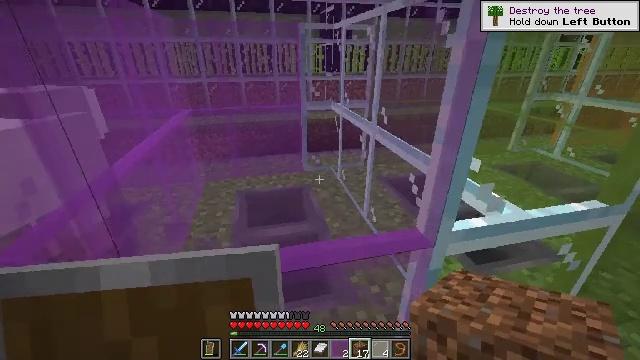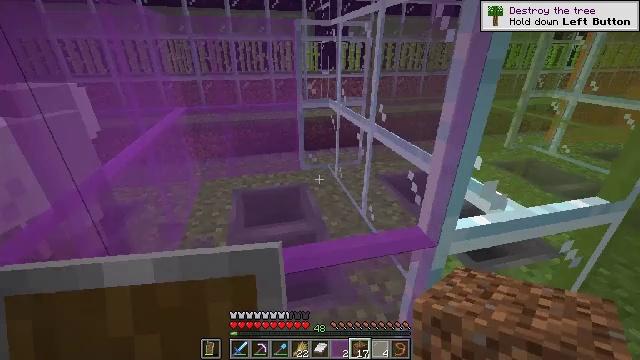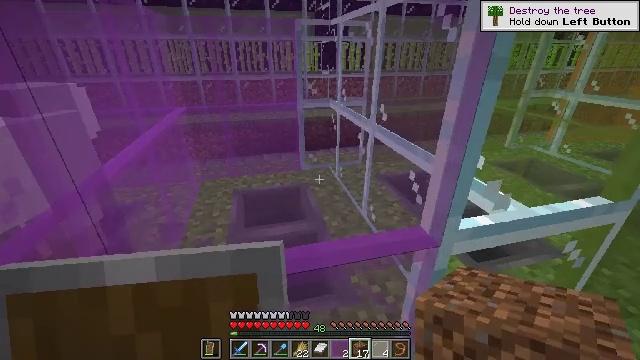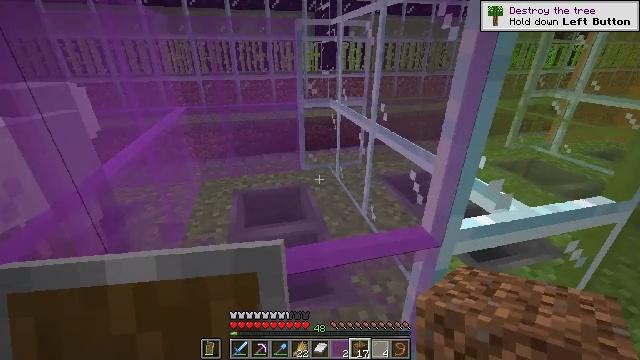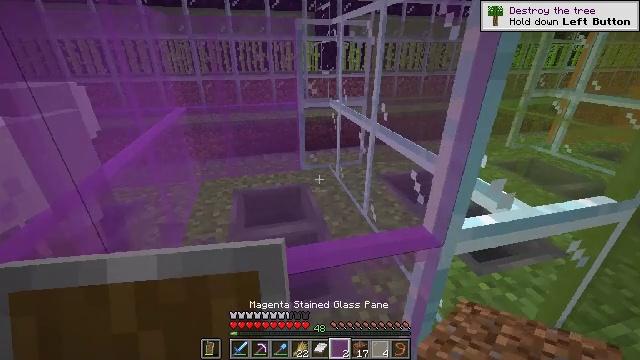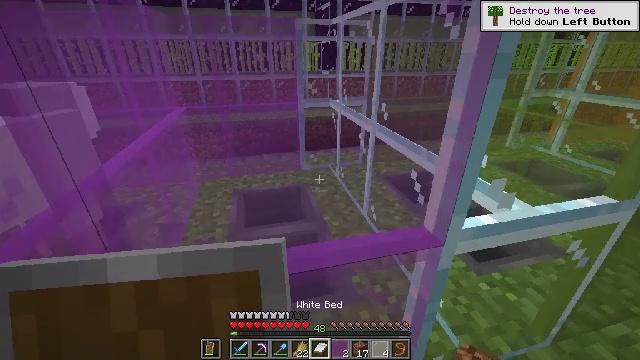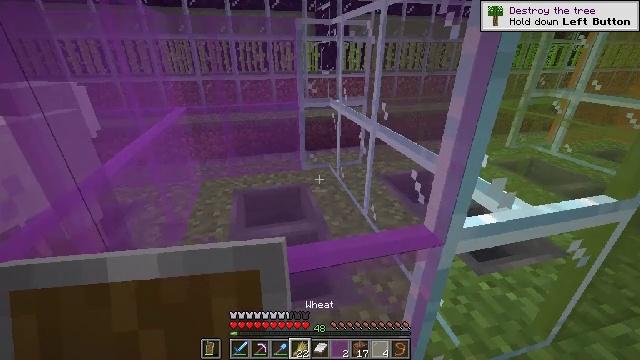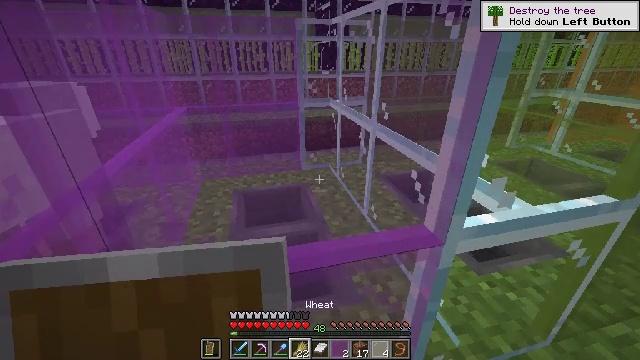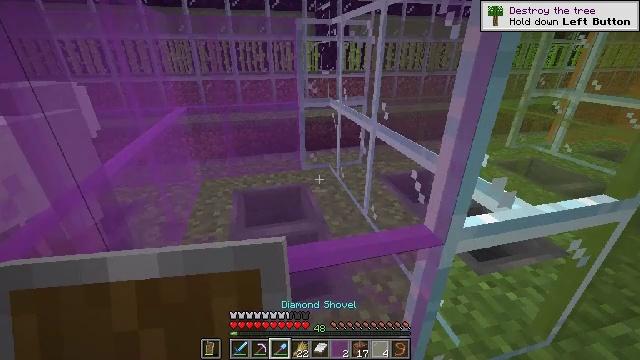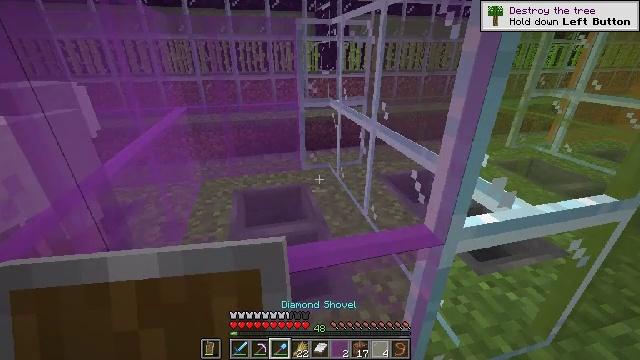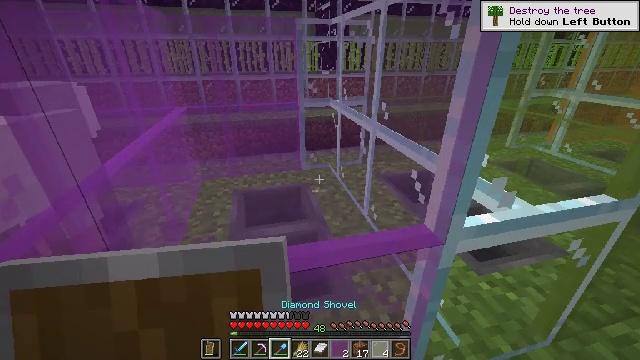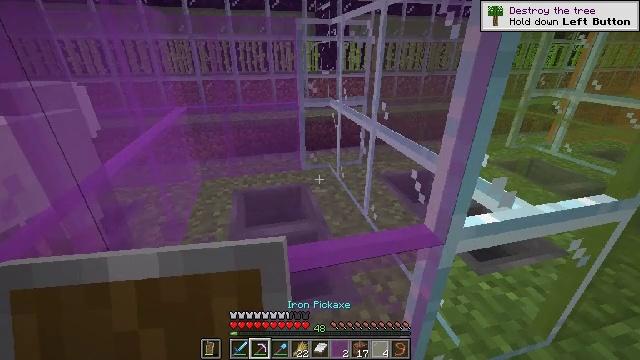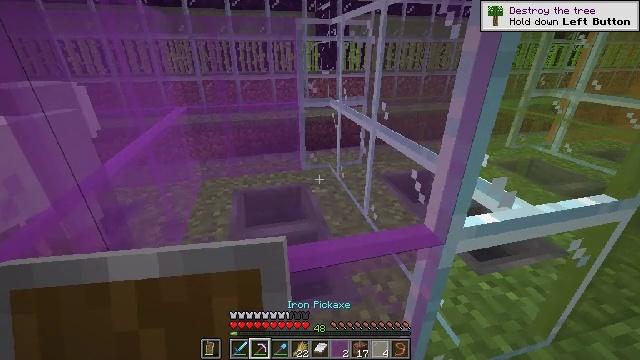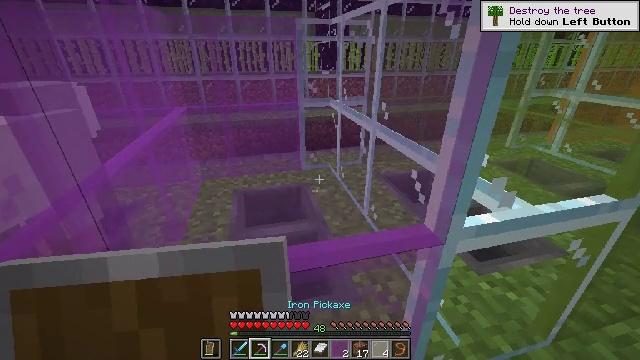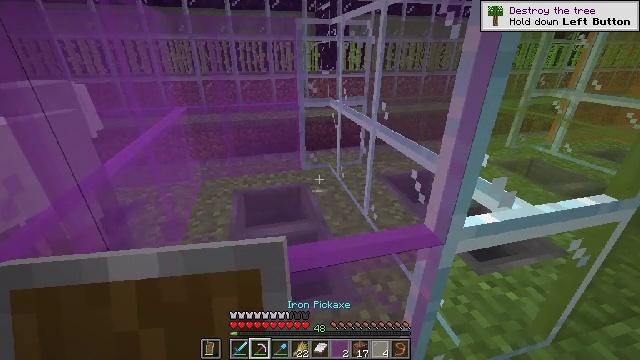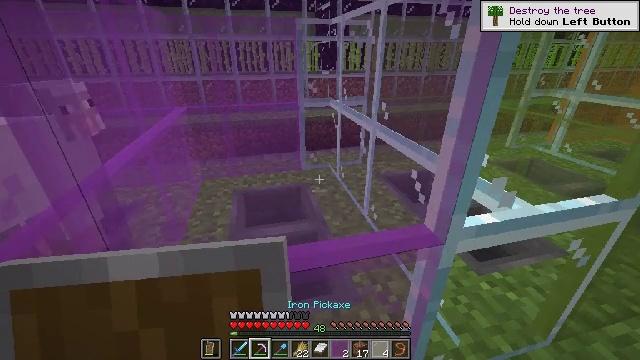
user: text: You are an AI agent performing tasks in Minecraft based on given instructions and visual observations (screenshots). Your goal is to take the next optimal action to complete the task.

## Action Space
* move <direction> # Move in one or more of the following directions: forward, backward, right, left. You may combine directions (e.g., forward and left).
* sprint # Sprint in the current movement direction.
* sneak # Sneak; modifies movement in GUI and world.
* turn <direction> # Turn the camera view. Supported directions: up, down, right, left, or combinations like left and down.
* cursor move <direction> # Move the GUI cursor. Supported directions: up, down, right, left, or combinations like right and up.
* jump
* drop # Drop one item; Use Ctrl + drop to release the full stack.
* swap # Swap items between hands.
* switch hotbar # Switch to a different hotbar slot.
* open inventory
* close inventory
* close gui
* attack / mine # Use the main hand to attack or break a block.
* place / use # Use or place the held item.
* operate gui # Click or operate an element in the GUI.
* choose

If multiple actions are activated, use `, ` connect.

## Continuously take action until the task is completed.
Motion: motion action
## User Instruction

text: Destroy the magenta stained glass pane.
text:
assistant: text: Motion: no_op
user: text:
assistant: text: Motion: no_op
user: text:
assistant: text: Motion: no_op
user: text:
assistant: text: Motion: no_op
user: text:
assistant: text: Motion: no_op
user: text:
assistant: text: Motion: no_op
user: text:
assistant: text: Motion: no_op
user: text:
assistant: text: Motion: no_op
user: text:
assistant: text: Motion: no_op
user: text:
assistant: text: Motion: no_op
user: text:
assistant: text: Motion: no_op
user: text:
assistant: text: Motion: no_op
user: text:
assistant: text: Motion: no_op
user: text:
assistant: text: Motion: no_op
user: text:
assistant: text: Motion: no_op
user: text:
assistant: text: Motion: no_op
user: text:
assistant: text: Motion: no_op
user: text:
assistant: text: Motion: no_op
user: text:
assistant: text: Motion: no_op
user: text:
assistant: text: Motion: attack / mine
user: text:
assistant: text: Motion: turn down, attack / mine
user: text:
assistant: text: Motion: turn down, attack / mine
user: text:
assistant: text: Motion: attack / mine
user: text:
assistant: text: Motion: attack / mine
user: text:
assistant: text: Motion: attack / mine
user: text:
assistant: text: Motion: attack / mine
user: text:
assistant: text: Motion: attack / mine
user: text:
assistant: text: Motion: turn down, attack / mine
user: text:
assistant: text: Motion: turn down, attack / mine
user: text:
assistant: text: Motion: turn left and down, attack / mine